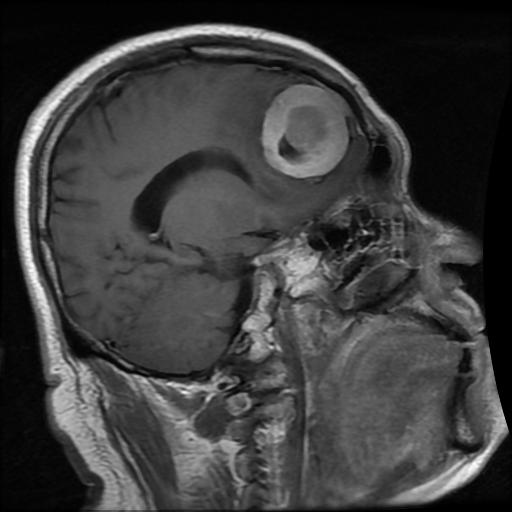
Label: meningioma